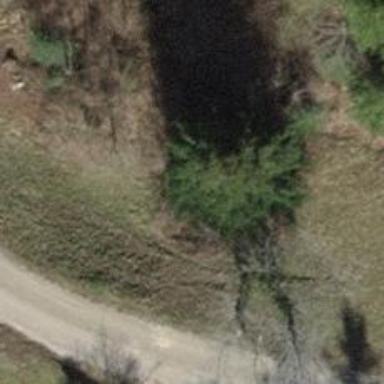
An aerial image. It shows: Culvert tunnel.